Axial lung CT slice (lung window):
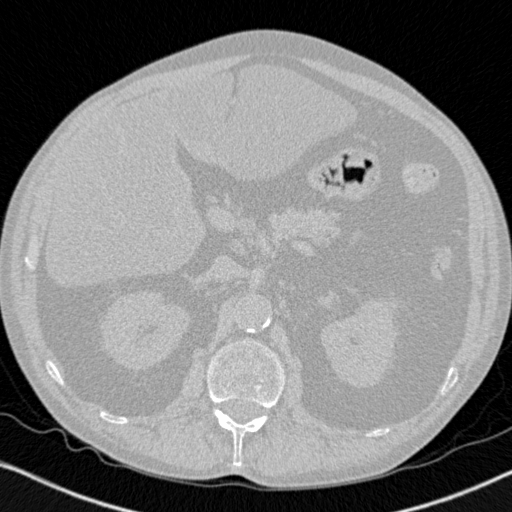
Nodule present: no